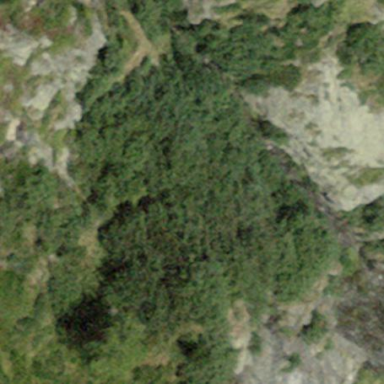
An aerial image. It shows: Patch of scrub vegetation.